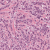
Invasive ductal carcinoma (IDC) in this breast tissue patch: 1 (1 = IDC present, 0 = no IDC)